Interaction volume radius: 10 \u00c5
Interaction volume height: 10 \u00c5
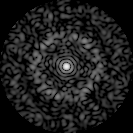
Disorder parameter: 0.8108